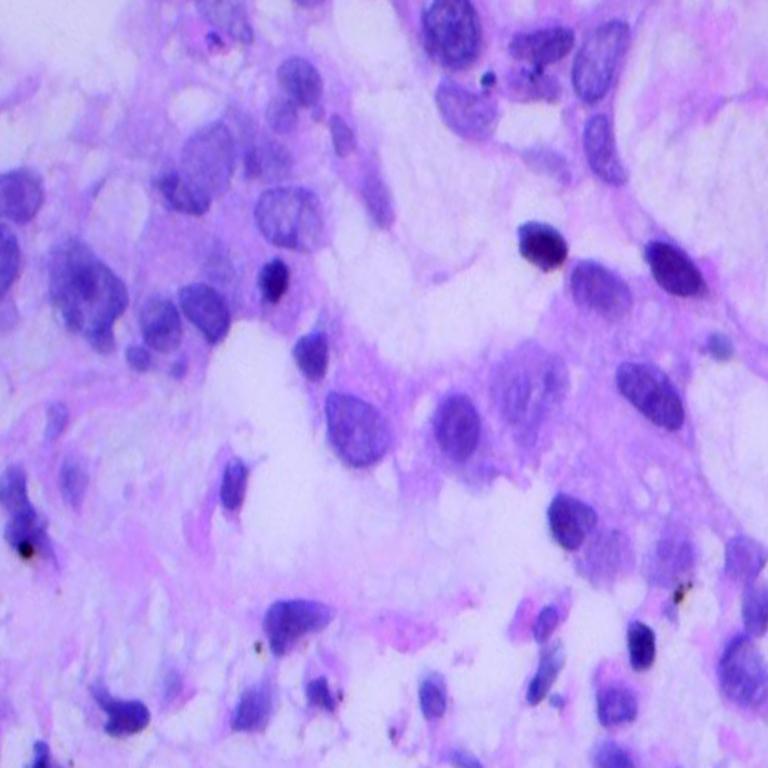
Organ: lung
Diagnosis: adenocarcinomas